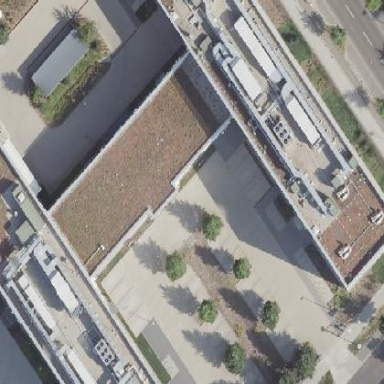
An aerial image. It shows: Office building with flat roof.